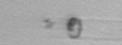
Label: Skeletonema